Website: slack
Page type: payment
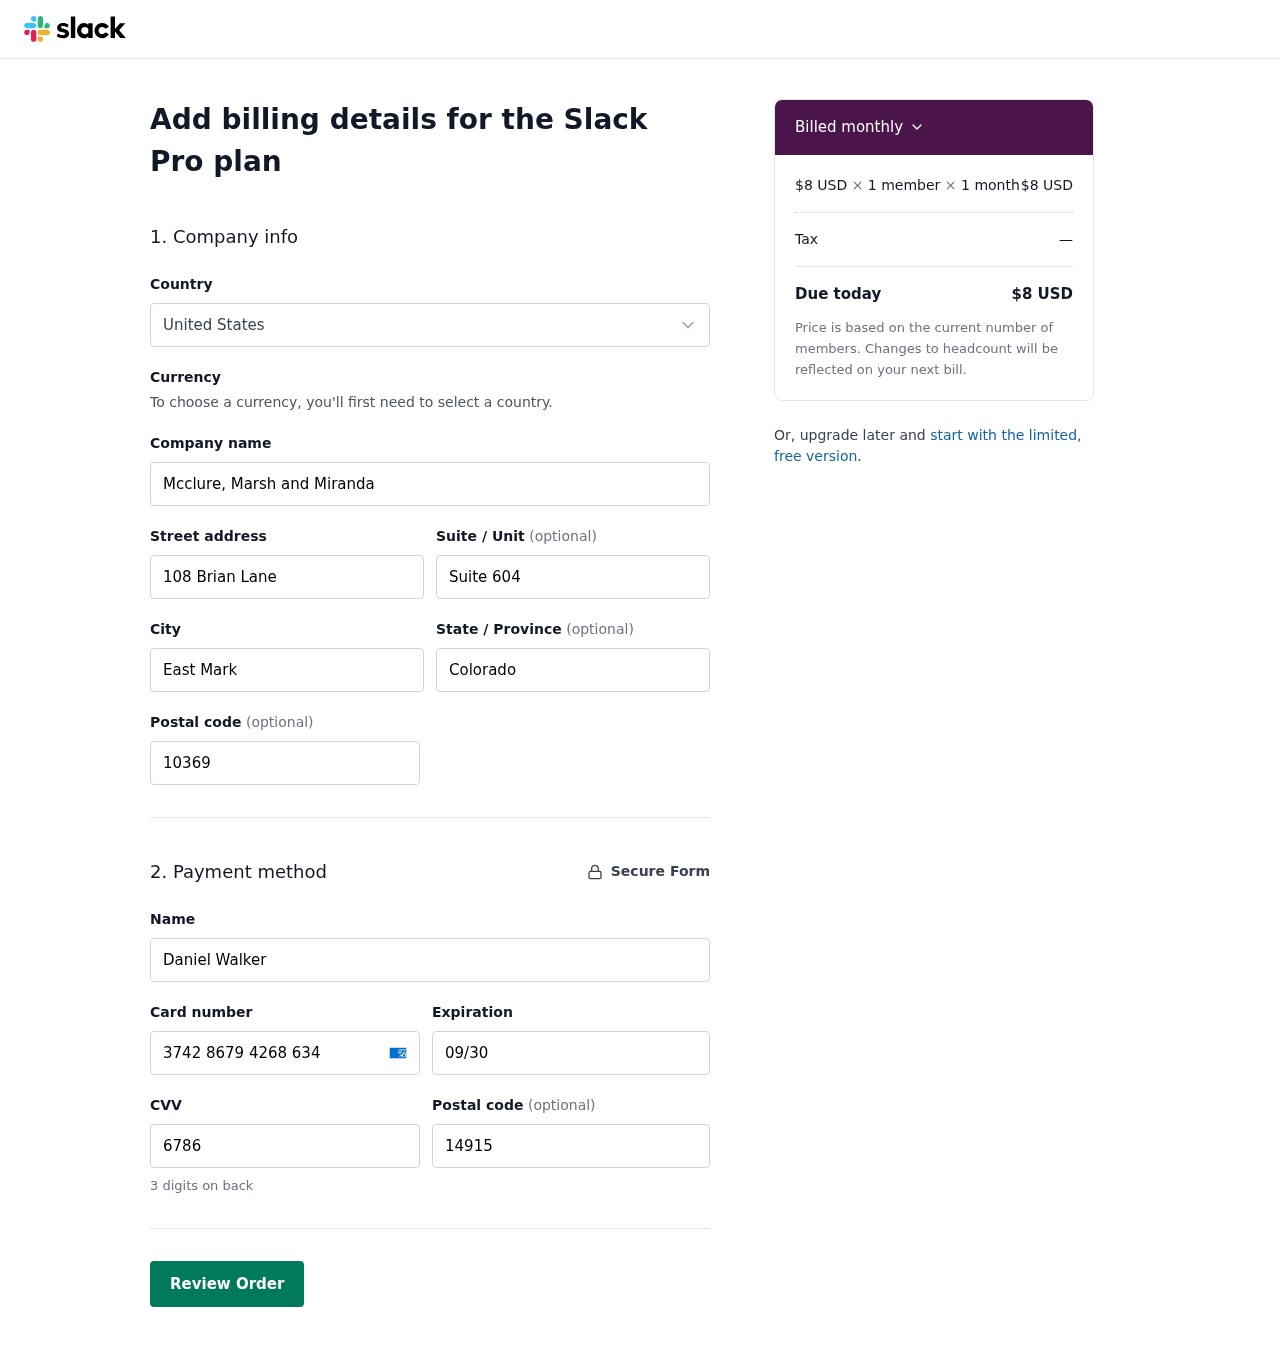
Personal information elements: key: PII_COUNTRY
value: United States
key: PII_COMPANY
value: Mcclure, Marsh and Miranda
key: PII_STREET
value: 108 Brian Lane
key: PII_STREET2
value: Suite 604
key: PII_CITY
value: East Mark
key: PII_STATE
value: Colorado
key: PII_POSTCODE
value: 10369
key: PII_FULLNAME
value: Daniel Walker
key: PII_CARD_NUMBER
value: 3742 8679 4268 634
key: PII_CARD_EXPIRY
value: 09/30
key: PII_CARD_CVV
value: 6786
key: PII_POSTCODE2
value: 14915
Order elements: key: ORDER_PRICE_PER_MEMBER
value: $8 USD
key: ORDER_NUM_MEMBERS
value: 1 member
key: ORDER_NUM_MONTHS
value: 1 month
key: ORDER_SUBTOTAL
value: $8 USD
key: ORDER_TAX
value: —
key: ORDER_TOTAL
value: $8 USD